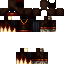
A male animal skin with dark skin, wearing brown helmet dressed in a black armor chest and brown pants, featuring a closed mouth.